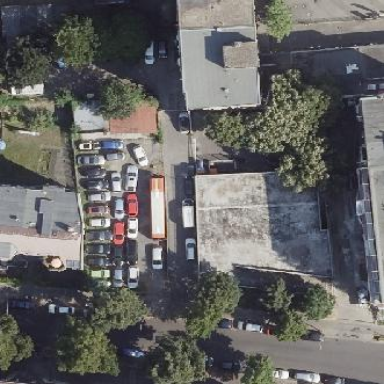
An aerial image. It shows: Multi-storey garage used for parking.